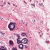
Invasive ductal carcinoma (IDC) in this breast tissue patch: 0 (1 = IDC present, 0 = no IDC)